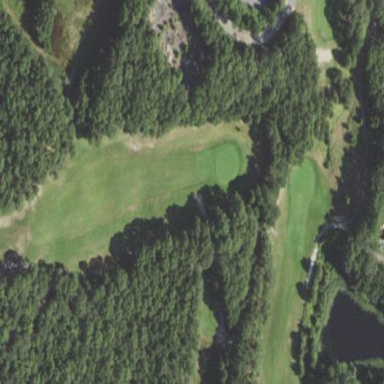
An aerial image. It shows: Golf fairway surrounded by grass.